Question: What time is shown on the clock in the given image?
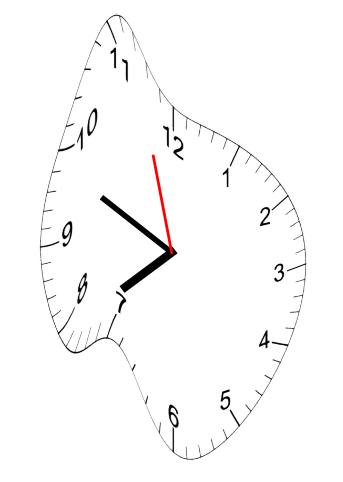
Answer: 07:48:57